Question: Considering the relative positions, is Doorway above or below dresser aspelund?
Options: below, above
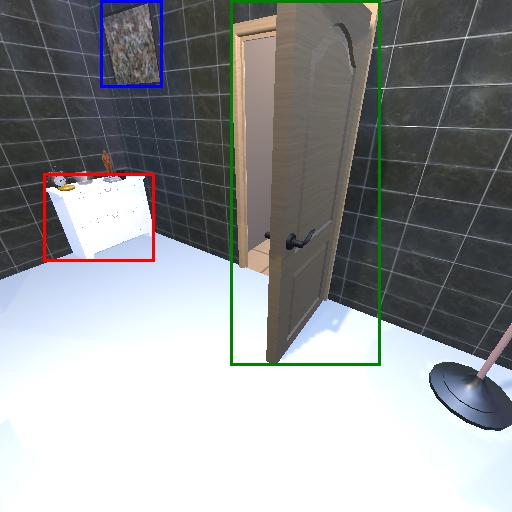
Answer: below